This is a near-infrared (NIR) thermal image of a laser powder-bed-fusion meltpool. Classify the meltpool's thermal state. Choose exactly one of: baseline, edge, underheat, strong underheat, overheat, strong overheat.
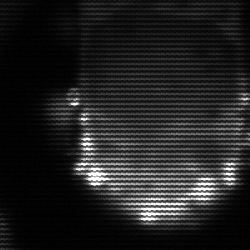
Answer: baseline